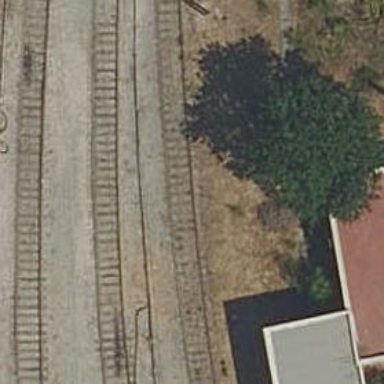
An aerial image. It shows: Railway yard with electrified contact lines.